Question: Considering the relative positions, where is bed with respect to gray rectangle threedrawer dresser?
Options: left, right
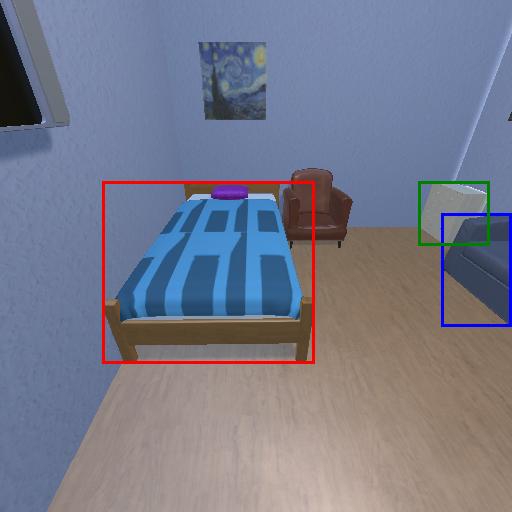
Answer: left